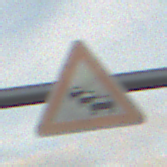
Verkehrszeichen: Stau
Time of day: SunriseSunset
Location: Outdoor (RoadRail)
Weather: PartlyCloudy
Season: NotSpecified
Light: Natural